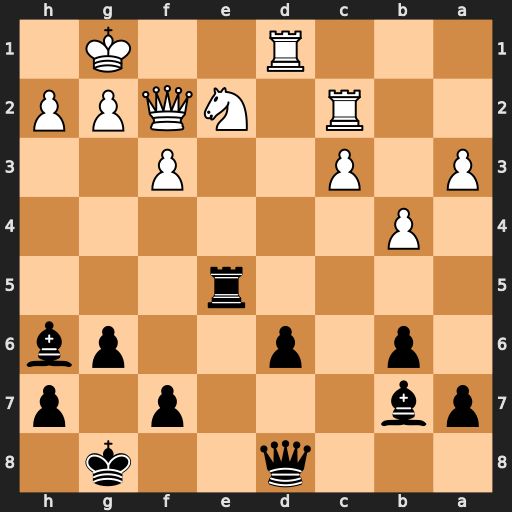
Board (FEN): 3q2k1/pb3p1p/1p1p2pb/4r3/1P6/P1P2P2/2R1NQPP/3R2K1
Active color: b
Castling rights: -
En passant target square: -
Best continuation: Be3 Qxe3 Rxe3